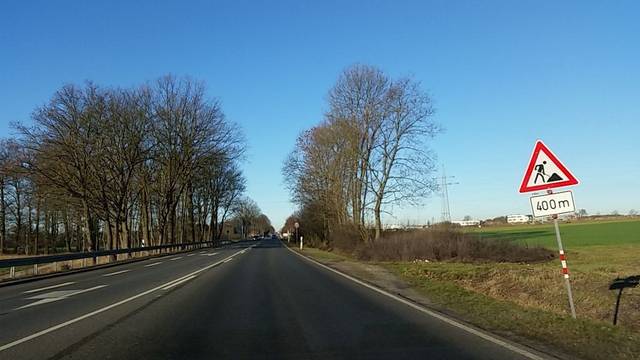
Region: Germany
Coordinates: 52.462, 10.736